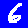
Digit: 6